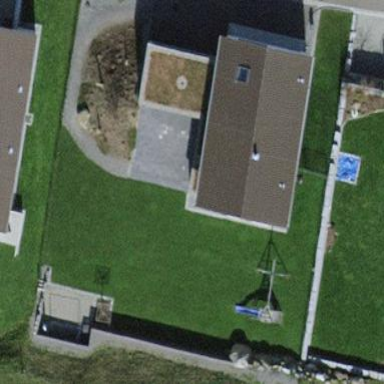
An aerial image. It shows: Detached building.